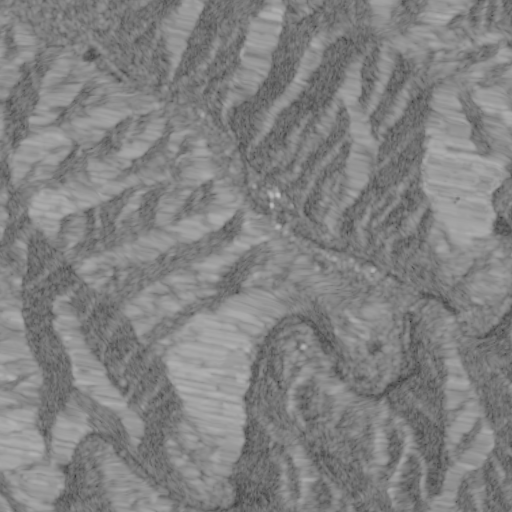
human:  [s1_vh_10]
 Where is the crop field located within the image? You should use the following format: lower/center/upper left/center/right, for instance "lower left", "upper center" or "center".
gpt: The crop field is located in the upper left of the image.
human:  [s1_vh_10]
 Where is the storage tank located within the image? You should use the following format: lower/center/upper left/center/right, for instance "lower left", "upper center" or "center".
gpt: The storage tank is located in the center of the image.
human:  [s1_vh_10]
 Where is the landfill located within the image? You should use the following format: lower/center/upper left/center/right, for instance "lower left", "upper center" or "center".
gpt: There is no landfill in the image.

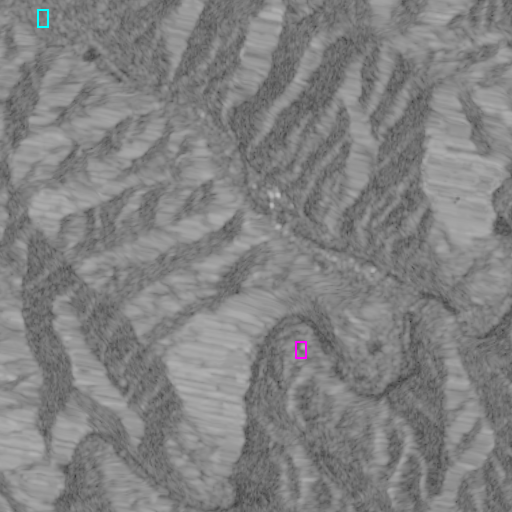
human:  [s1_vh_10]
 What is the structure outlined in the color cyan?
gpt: The structure outlined in cyan is a crop field.
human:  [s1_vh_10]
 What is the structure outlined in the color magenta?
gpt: The structure outlined in magenta is a parking lot.
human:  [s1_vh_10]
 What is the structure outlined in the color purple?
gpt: There is no purple outline.